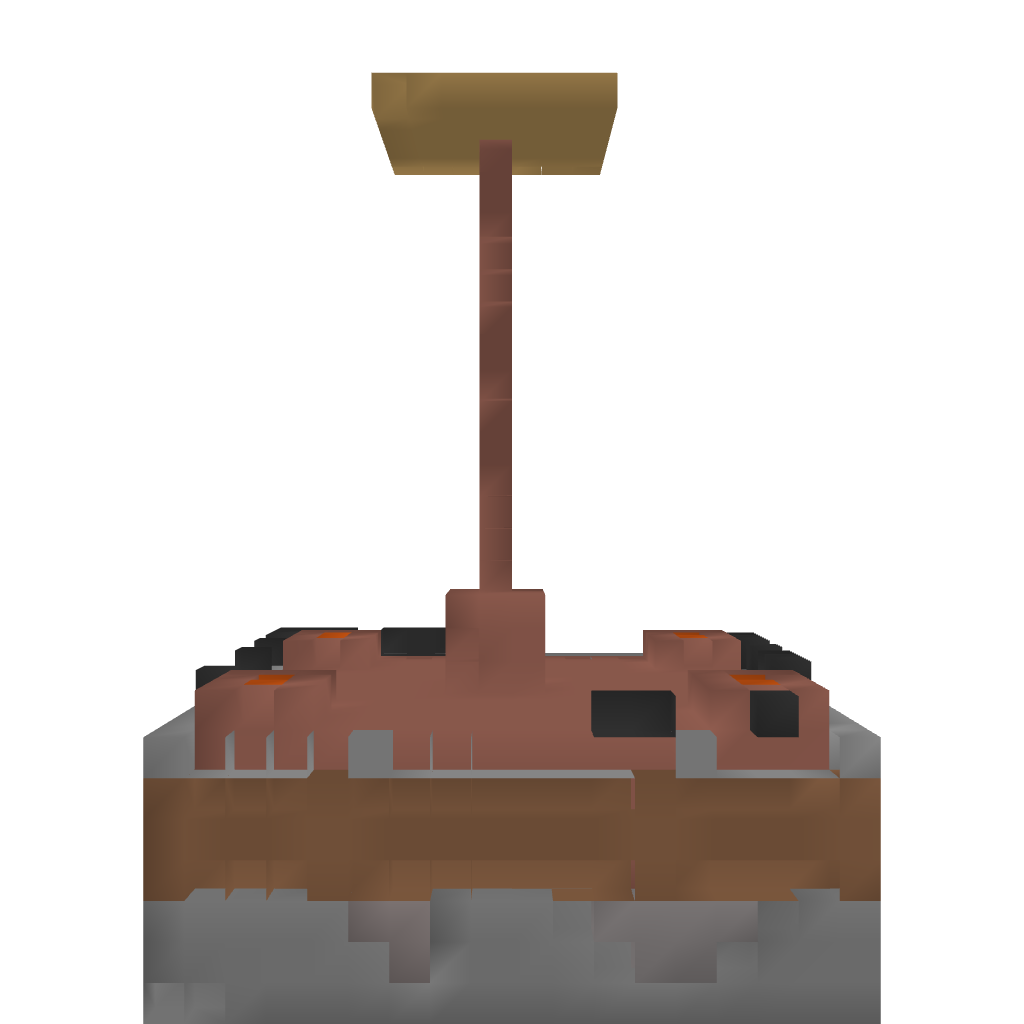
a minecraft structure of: Underground base v2